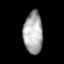
Tissue: lung
Cell type: Myeloid cells
Senescence score: 0.6744
Nuclear area (px): 792
Mean DAPI intensity: 170.812